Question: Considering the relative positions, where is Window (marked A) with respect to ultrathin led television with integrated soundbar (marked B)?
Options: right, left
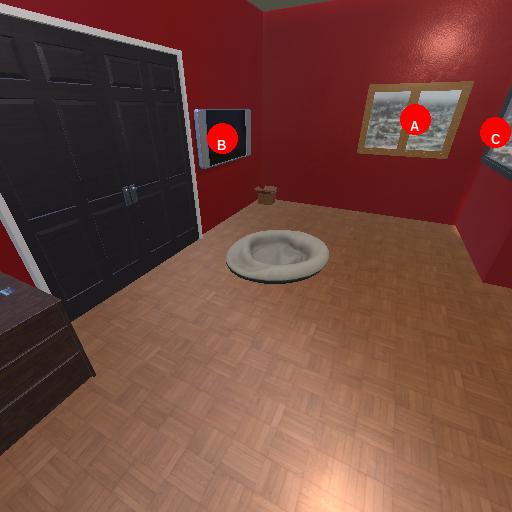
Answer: right